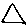
Label: triangle